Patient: sex M, age 55
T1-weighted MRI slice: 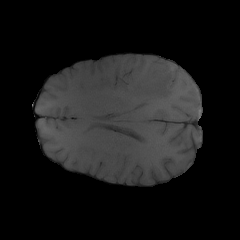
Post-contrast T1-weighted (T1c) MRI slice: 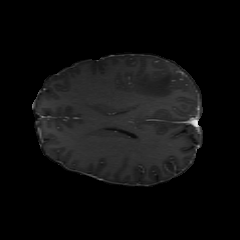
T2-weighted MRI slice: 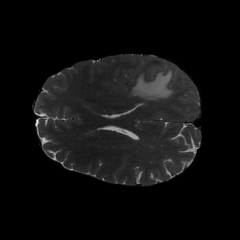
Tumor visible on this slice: yes
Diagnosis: Glioblastoma, IDH-wildtype
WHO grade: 4